Question: I want to draw 2 stem plots on the same figure.
Here is an example:

I found this stem plot example from the matplotlib:
<URL>
However, I don't see how to add an offset to the stem plot. (+1 or +2 on Y axis).
Maybe another plot type could also work for me ? I want to display small events with vertical bars.
This feature would be similar to the "BaseValue" from the Matlab stem plot.
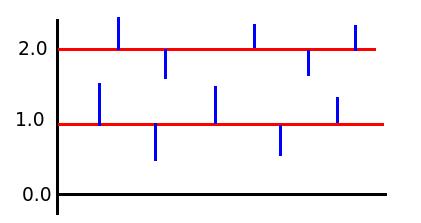
Answer: You can use the keyword, 'bottom'.

'''
from pylab import *
x = linspace(0.1, 2*pi, 10)
markerline, stemlines, baseline = stem(x, cos(x), '-.', bottom=.5)
setp(markerline, 'markerfacecolor', 'b')
setp(baseline, 'color','r', 'linewidth', 2)
show()
'''